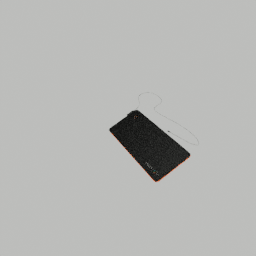
Label: electronics